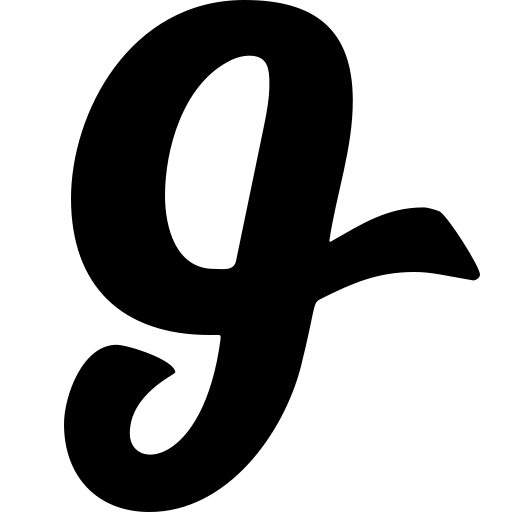
Tags: icon, FontAwesome, fa-icon, brand, glide, g